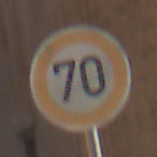
Verkehrszeichen: Geschwindigkeit70
Umgebung: Outdoor, Urban
Tageszeit: MorningAfternoon
Wetter: Clear
Licht: Natural
Jahreszeit: NotSpecified
Kontrast: HighContrast